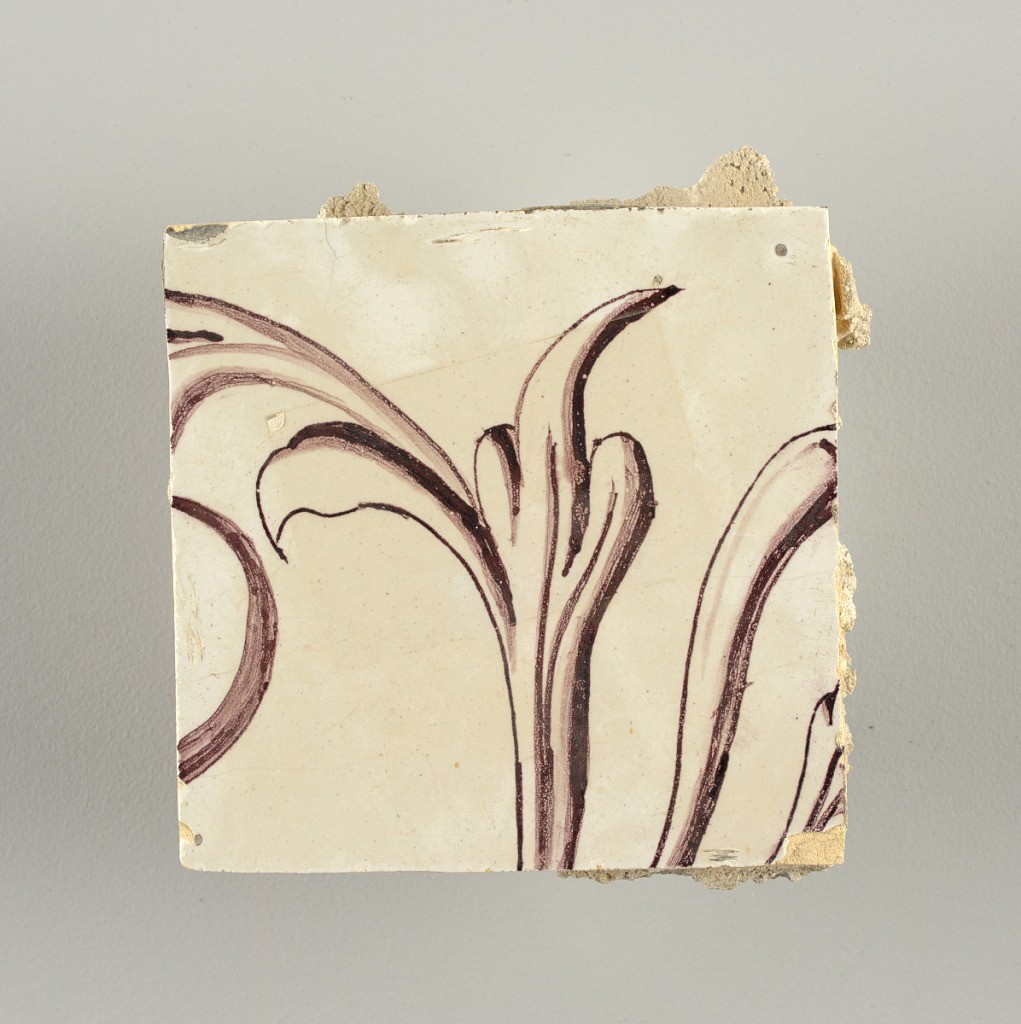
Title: Wall facing
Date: ca. 1725
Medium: tin-glazed earthenware, underglaze
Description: Running design for a frieze or a dado, composed of scrolls of foliage and strapwork, and four repeating motifs--a seated woman in a small upright oval medallion, a putto seated on a rocailled base, and strapwork in axial pattern.  The various panels, A to F, show various repeats of the same design, all being five tiles high and a varying number of tiles wide.